Field crop: maize
Growth stage: 2
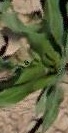
Species: maize